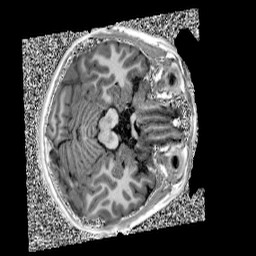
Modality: UNIT1
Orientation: axial
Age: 9
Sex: male
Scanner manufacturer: siemens
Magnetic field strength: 3 T
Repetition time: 4 s
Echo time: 0.00303 s